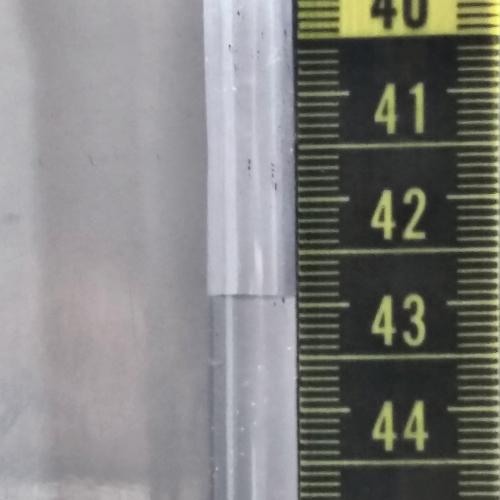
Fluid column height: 42.9 cm